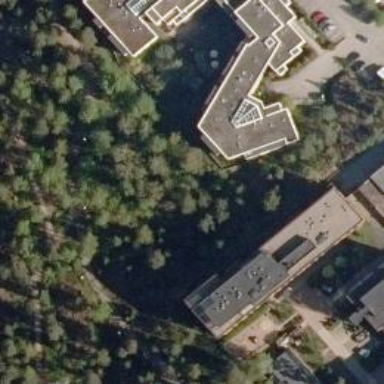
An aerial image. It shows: Flat-roofed apartment building with tar paper roofing.